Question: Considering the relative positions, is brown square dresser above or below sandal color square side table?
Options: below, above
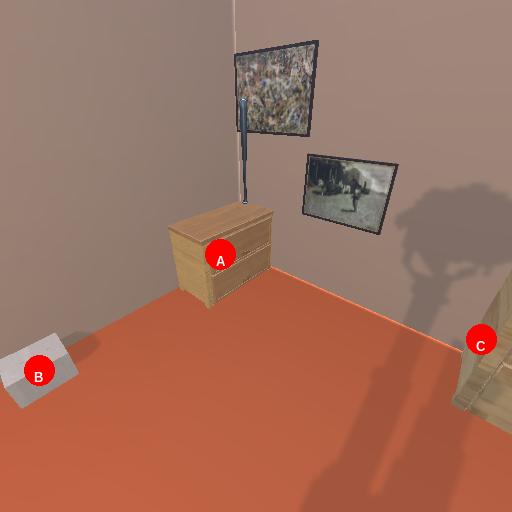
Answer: below